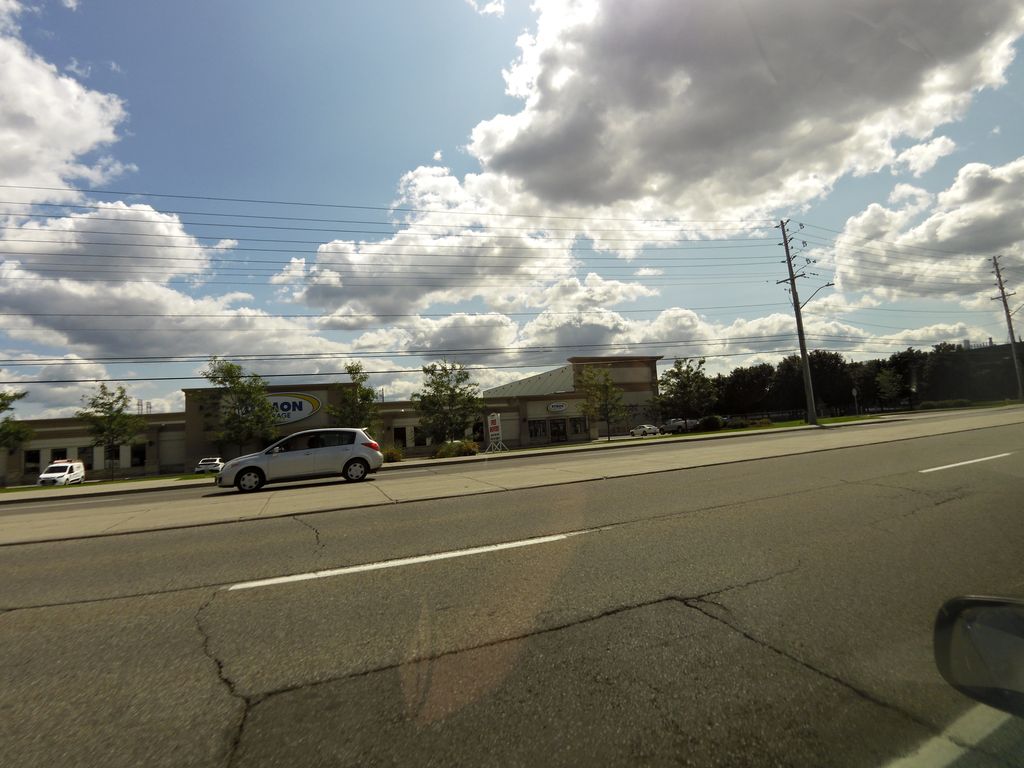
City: ottawa-gatineau